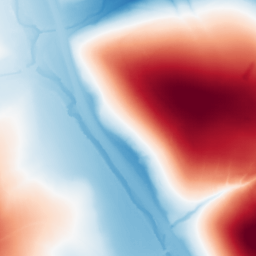
Category: trend_removal
Decomposition family: polynomial_high
Decomposition parameters: degree: 4
Upsampling method: sinc_hamming
Upsampling parameters: scale: 4
kernel_size: 16
Upsampling scale: 4